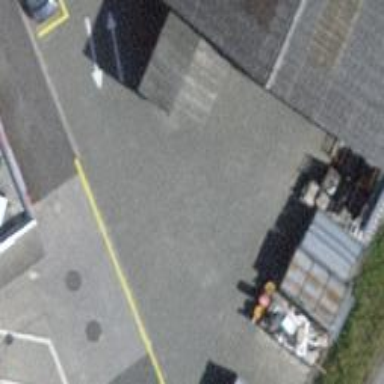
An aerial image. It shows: Car repair shop.